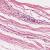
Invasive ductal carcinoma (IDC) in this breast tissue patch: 0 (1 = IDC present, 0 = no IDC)